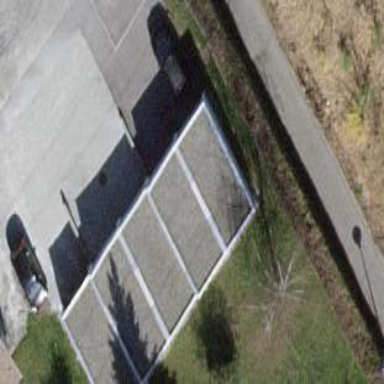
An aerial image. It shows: Group of garages.